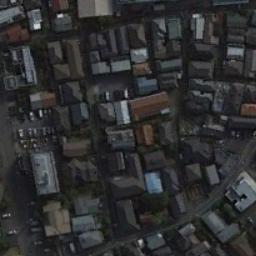
Label: residential